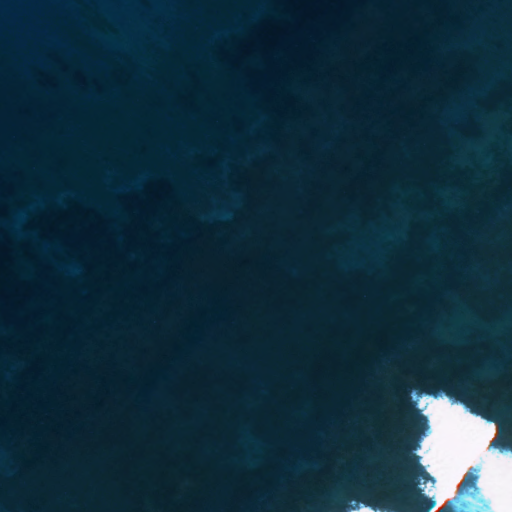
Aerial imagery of beach in Hawaii named Pu‘uwai Beach containing only unknown